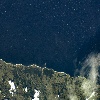
Label: water